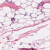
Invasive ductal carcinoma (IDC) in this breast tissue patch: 0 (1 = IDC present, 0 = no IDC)